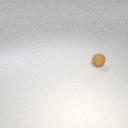
small brown rubber sphere